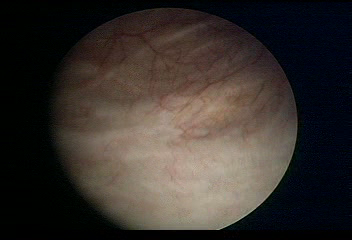
Modality: WLC
Class: Normal mucosa
Bladder cancer association: No